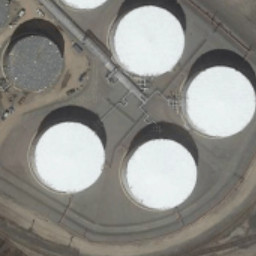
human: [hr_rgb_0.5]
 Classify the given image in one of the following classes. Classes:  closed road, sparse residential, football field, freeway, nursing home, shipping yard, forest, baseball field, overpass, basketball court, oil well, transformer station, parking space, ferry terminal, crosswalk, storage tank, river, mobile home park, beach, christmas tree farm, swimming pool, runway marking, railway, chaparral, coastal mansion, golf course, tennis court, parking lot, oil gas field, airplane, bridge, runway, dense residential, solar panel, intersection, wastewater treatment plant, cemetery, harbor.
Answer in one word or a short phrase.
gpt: storage tank